Field crop: maize
Growth stage: 2
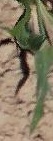
Species: maize